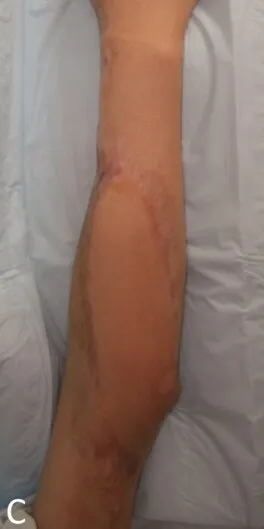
Intraoperative photographs of the patient in Case 2. (B) The donor site was closed primarily.
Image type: medical_photograph (other_medical_photograph)